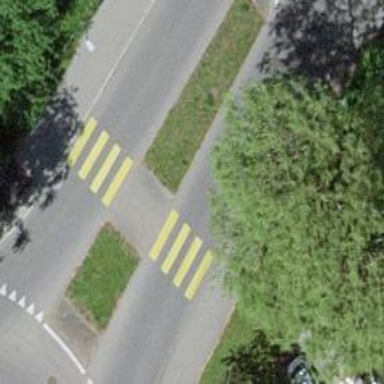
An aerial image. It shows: Uncontrolled crossing on the road.